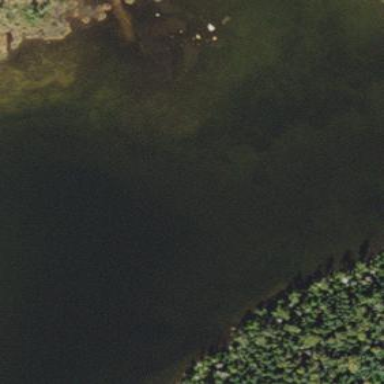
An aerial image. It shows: Serene lake.